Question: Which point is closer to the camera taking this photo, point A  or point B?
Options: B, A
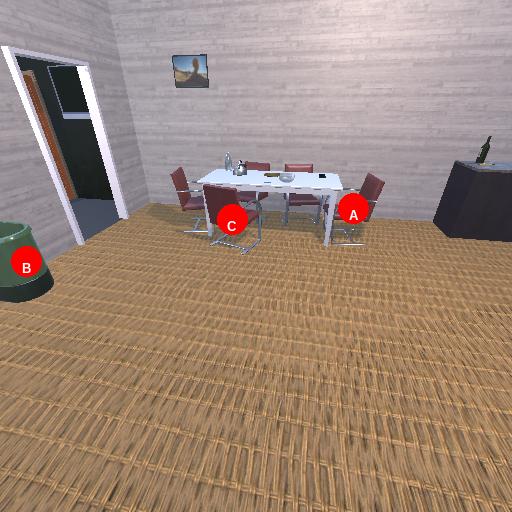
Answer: B